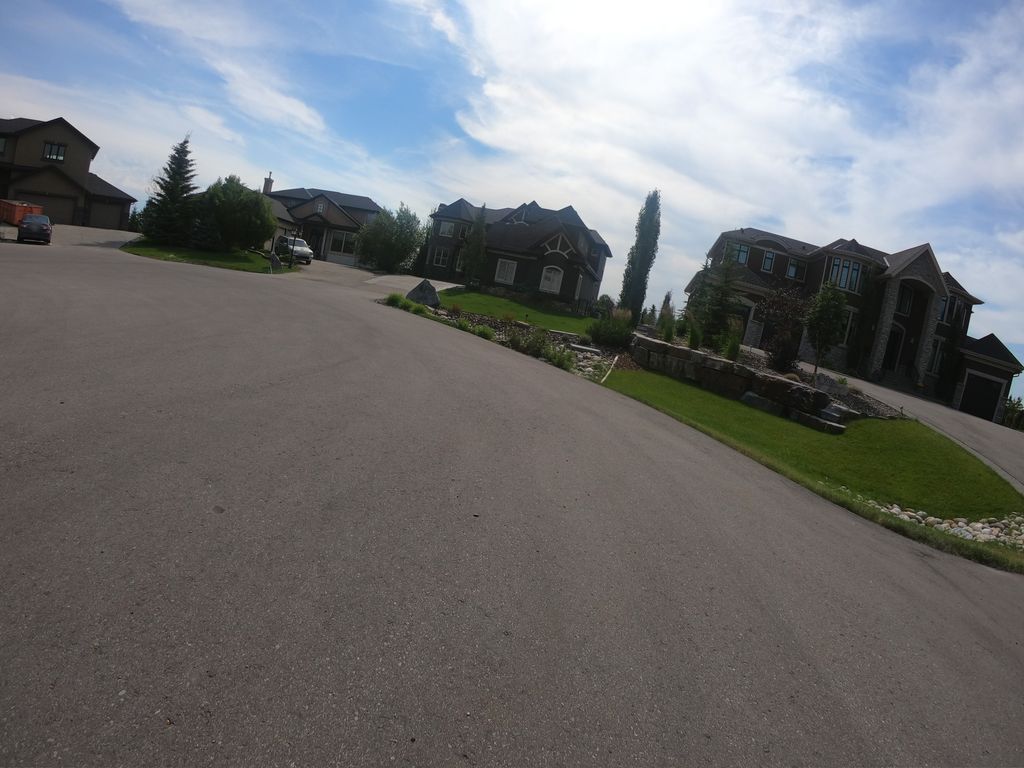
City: calgary